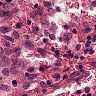
Metastatic tissue present: no